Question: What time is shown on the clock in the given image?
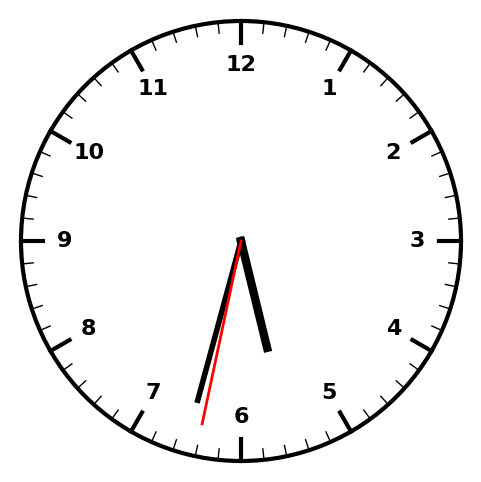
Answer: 05:32:32